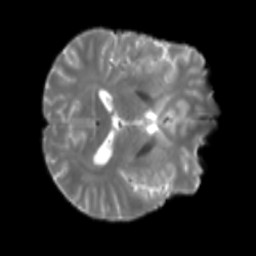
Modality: T2w
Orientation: axial
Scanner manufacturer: siemens
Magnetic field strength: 3 T
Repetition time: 4 s
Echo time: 0.0594 s